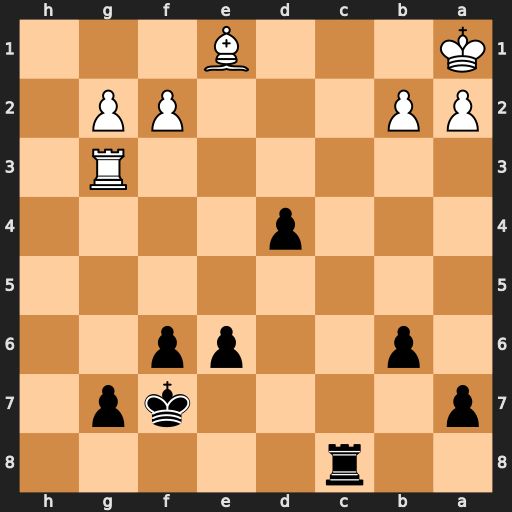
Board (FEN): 2r5/p4kp1/1p2pp2/8/3p4/6R1/PP3PP1/K3B3
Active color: b
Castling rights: -
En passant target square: -
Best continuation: Rc1#